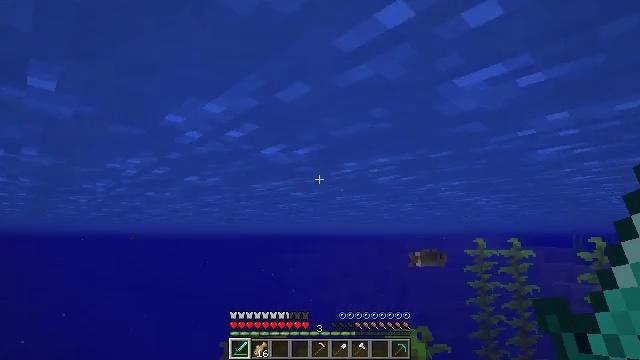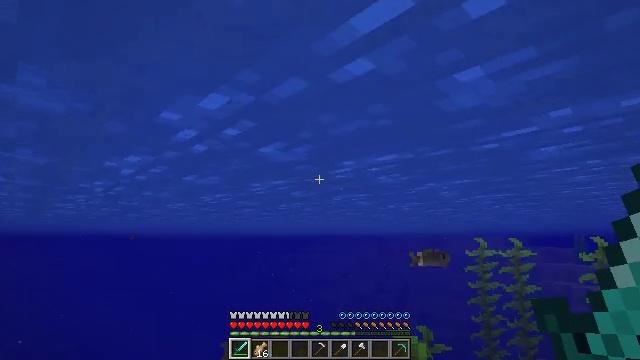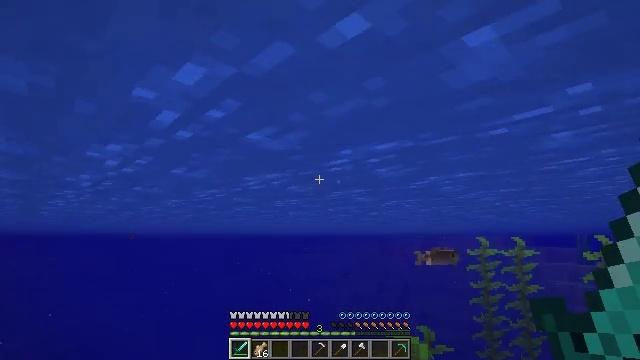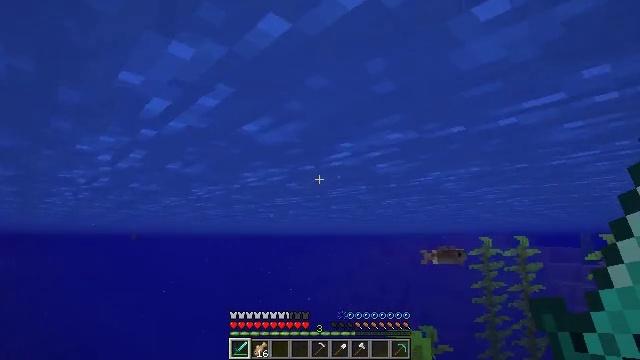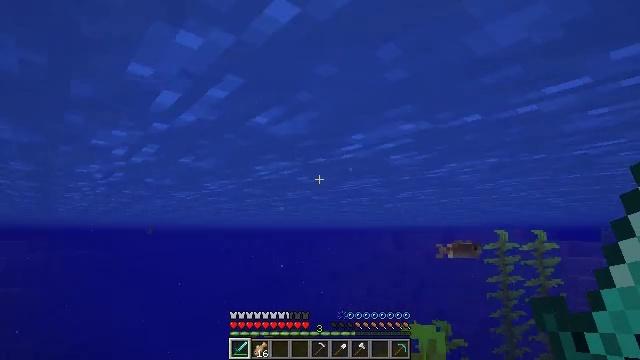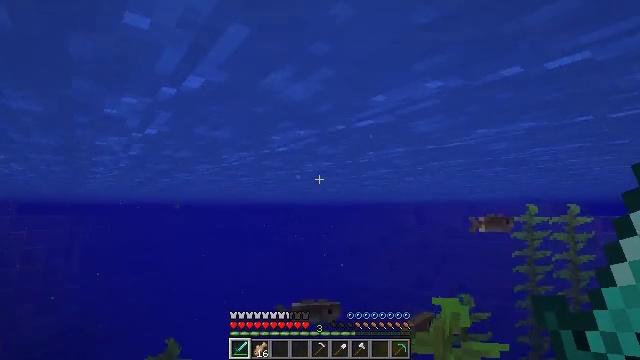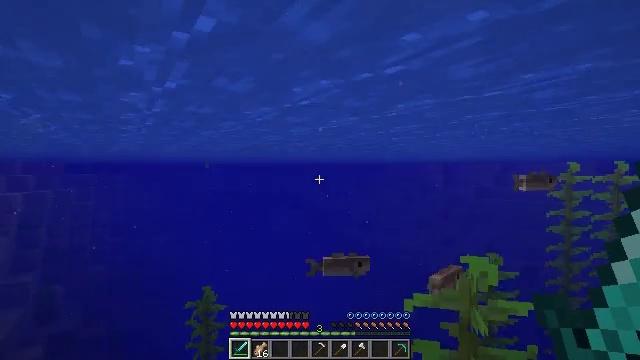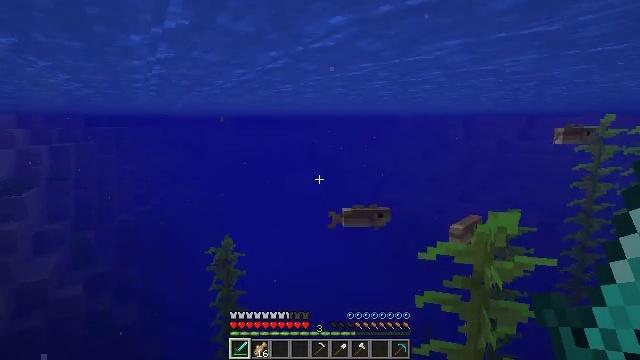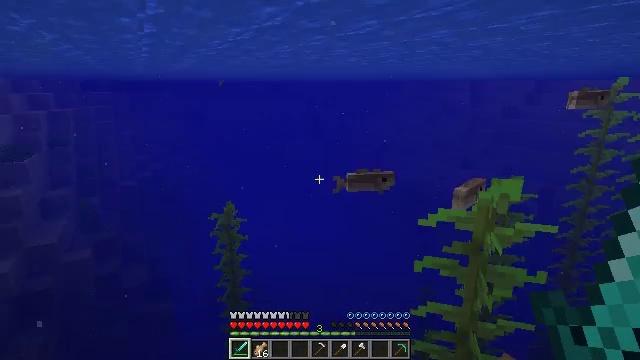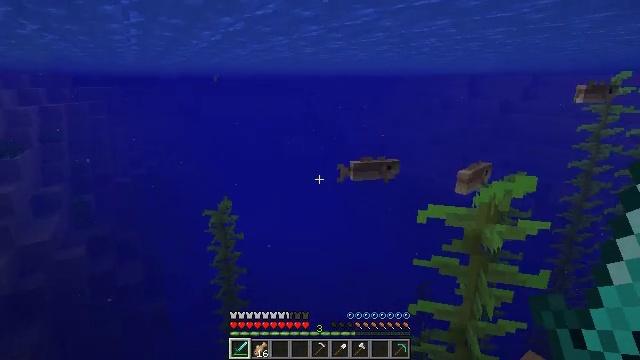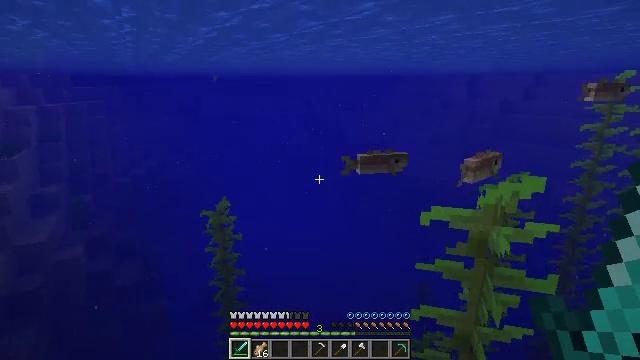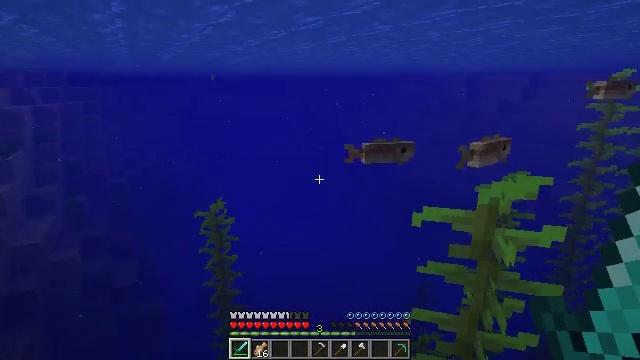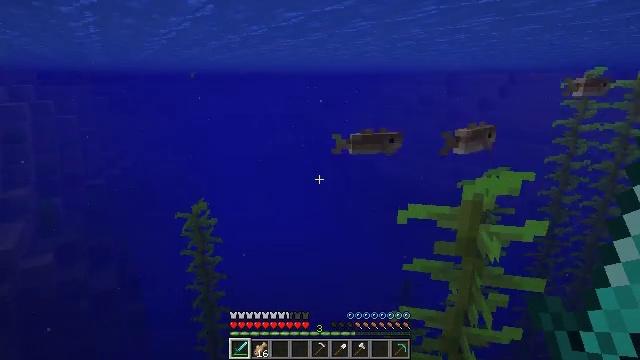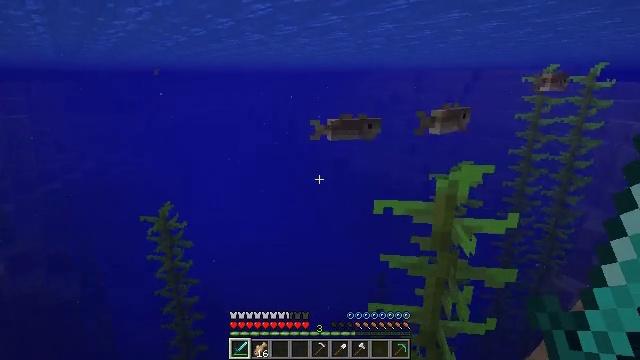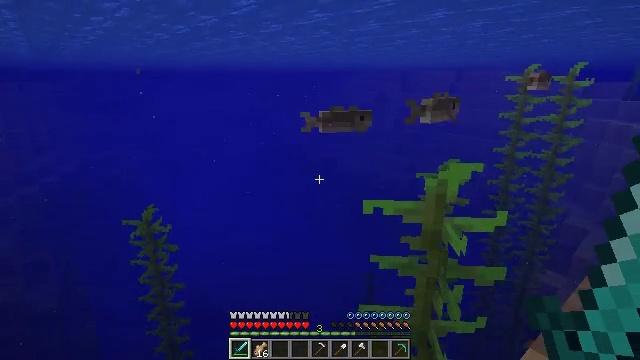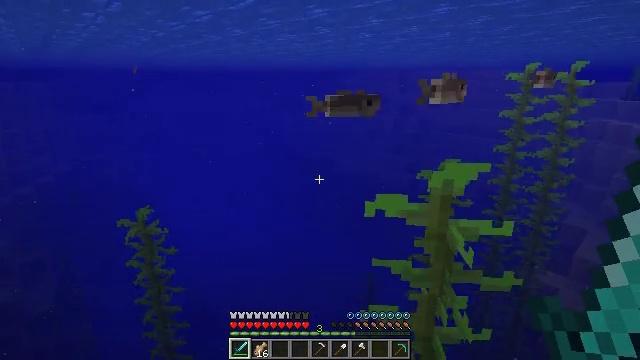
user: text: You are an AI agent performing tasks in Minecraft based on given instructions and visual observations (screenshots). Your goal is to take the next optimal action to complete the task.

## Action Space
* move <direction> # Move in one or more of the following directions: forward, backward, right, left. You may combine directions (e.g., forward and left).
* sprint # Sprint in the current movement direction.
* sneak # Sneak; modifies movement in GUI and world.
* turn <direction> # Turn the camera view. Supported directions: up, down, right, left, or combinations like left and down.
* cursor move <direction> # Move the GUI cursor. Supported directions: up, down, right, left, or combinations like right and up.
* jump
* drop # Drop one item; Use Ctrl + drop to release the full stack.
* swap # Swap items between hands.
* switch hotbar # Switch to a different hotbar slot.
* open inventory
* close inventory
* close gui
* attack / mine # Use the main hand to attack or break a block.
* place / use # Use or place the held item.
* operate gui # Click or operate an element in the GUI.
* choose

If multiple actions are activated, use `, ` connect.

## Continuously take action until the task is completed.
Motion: motion action
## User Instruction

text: Catch and defeat a cod.
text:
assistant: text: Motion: move forward
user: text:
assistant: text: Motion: move forward
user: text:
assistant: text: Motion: move forward
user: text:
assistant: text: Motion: move forward, turn left and down
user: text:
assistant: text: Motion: move forward, turn left and down
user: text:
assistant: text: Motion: move forward, turn left and down
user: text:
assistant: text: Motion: move forward, turn left and down
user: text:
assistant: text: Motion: move forward, turn down
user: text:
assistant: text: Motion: move forward
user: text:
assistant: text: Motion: move forward
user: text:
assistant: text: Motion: move forward
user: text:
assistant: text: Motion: move forward, turn right
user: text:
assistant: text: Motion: move forward, turn right
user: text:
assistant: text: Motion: move forward, turn right
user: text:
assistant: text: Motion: move forward
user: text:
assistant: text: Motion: move forward
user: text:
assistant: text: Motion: move forward, turn right and up
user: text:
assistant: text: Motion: move forward, turn right and up
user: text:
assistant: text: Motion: move forward, turn right and up
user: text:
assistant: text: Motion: move forward, turn right and up
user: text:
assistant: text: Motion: move forward, turn right and up
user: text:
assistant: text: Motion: move forward, turn right and up
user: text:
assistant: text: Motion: move forward, turn right and up
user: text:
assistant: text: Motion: move forward, turn right and up
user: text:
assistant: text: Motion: move forward, turn right and up
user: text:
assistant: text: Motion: move forward, turn right and up
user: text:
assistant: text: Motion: move forward, turn right
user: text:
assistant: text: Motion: move forward
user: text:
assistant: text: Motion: move forward, turn right
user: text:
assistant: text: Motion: move forward, turn right